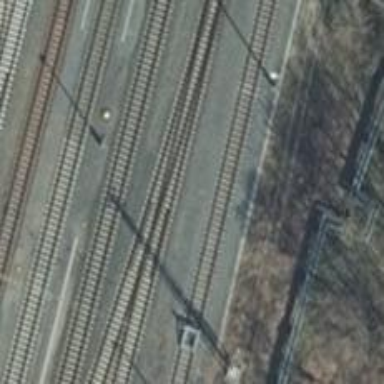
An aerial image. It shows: Railway track with contact line for electrification.